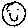
Label: smiley face